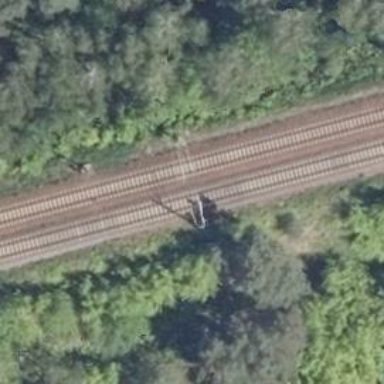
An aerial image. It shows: Railway track with contact line for electrification.